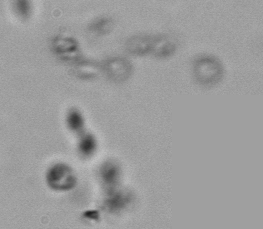
Label: Phaeocystis